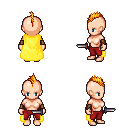
a pixel art fantasy rpg character, female body template, human, light skin, yellow cape, red pants, light blonde mohawk hairstyle, leather bracers, dagger, four views (front, back, left, right), 2x2 character sprite sheet, small pixel art, hard edges, no anti-aliasing